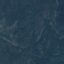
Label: Forest